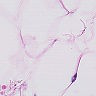
Metastatic tissue present: no